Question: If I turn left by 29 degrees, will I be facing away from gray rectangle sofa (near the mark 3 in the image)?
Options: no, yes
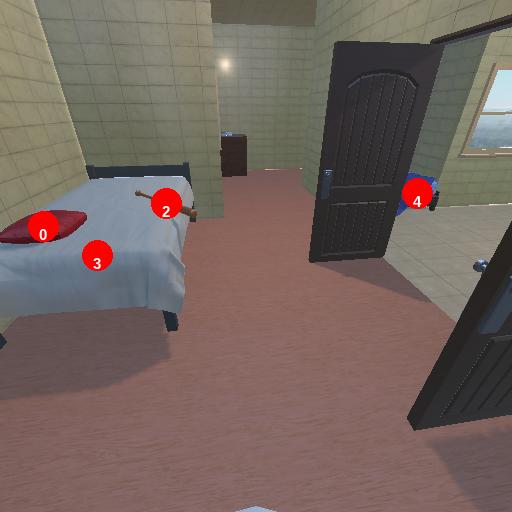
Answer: no